Question: I am attempting to share a generated image through the facebook app with the FBDialog class. The idea is to allow tagging of friends and locations so the SLComposeViewController isn't quite as ideal (though I am falling back to that). The problem is that after it opens the facebook app and the users presses share, it never actually shares. It gets stuck at the loading screen and the bar keeps starting back from 0%, going past 100%, then back to 0.
I'm using the following code. I'm not sure if this is a problem with my implementation or with the facebook app itself.
'''
if ([FBDialogs canPresentShareDialogWithPhotos]) {
FBPhotoParams *params = [[FBPhotoParams alloc] init];
UIImage *img = [self generatePrayerImage];
params.photos = @;
[FBDialogs presentShareDialogWithPhotoParams:params
clientState:nil
handler:^(FBAppCall *call,
NSDictionary *results,
NSError *error) {
if (error) {
NSLog(@"Error: %@",
error.description);
} else {
NSLog(@"Success!");
}
}];
}
'''

Thanks.
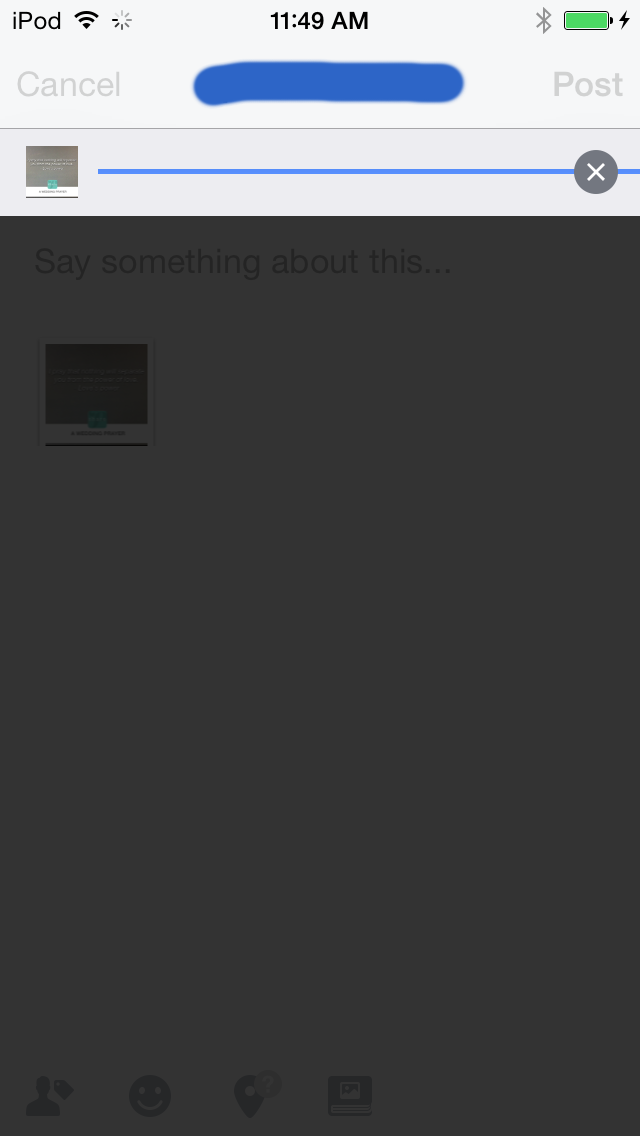
Answer: I was able to fix this by setting the correct facebook app name in my info.plist. For some reason there must have been a small difference between the one I set on developer.facebook.com and my app.